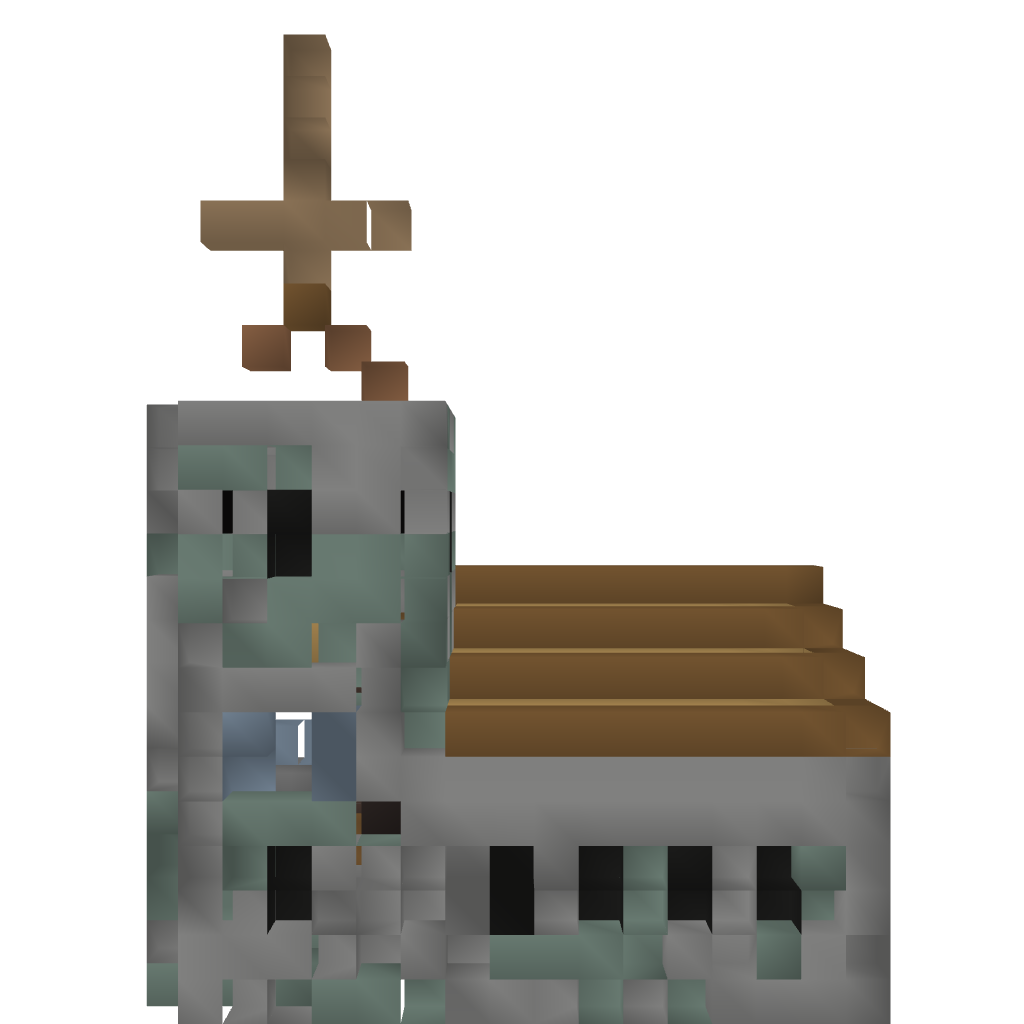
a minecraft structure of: minecraft vanilla Church plus